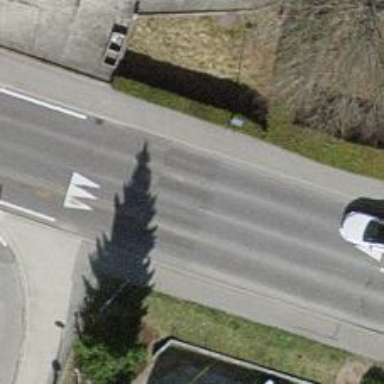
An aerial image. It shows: Marked crossing on the road.